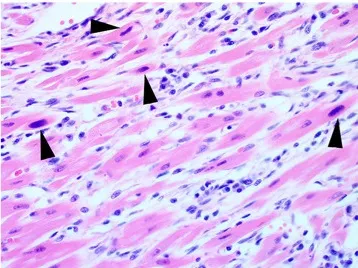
Histopathological and gross cardiac findings associated with acute parvoviral myocarditis and post-myocarditis DCM phenotype. (A) Puppy A9. Intranuclear viral inclusion bodies (black arrowheads) are located in cardiomyocytes. The adjacent interstitium is expanded by low numbers of fibroblasts, lymphocytes, and plasma cells. Hematoxylin and eosin stain. 400x magnification.
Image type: pathology (h&e)